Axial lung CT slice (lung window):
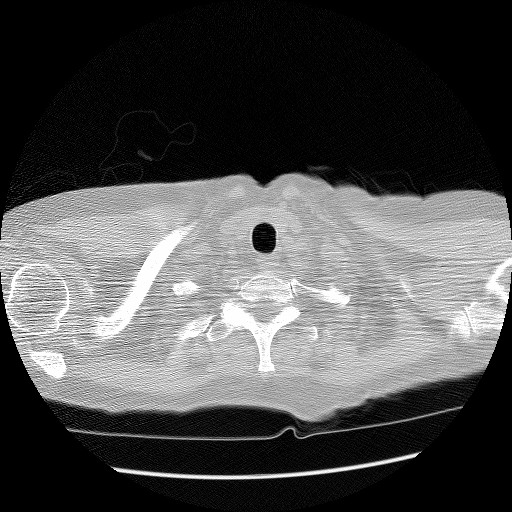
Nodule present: no